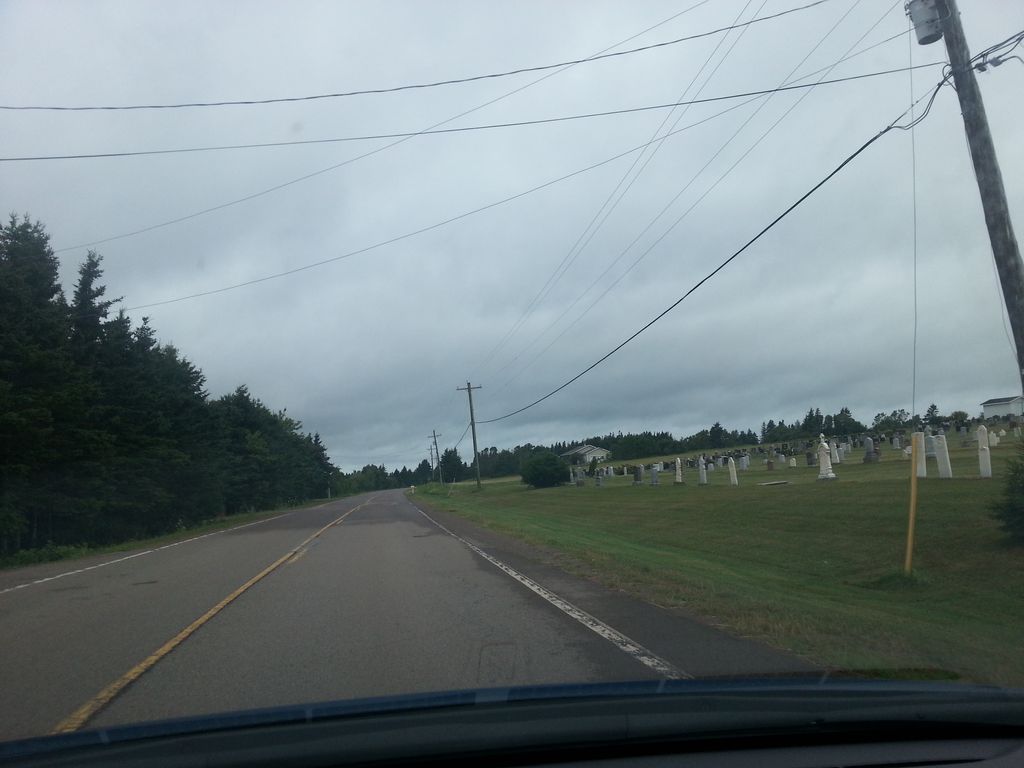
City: charlottetown